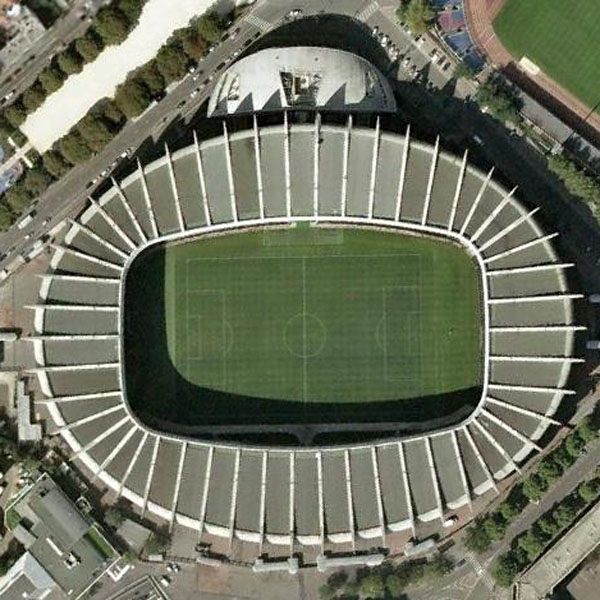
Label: footballField